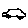
Label: car